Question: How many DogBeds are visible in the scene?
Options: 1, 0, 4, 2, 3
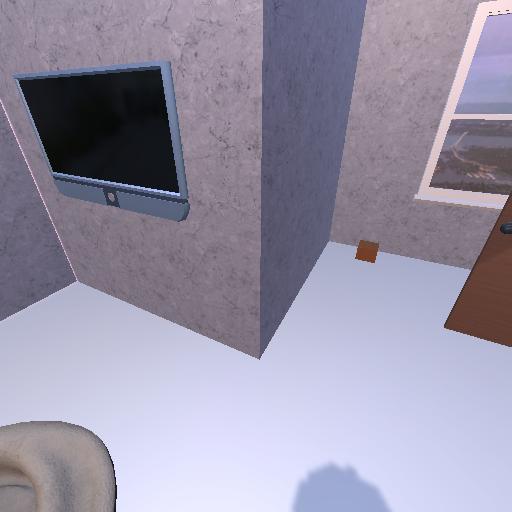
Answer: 1